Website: home-depot
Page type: customer-info-address
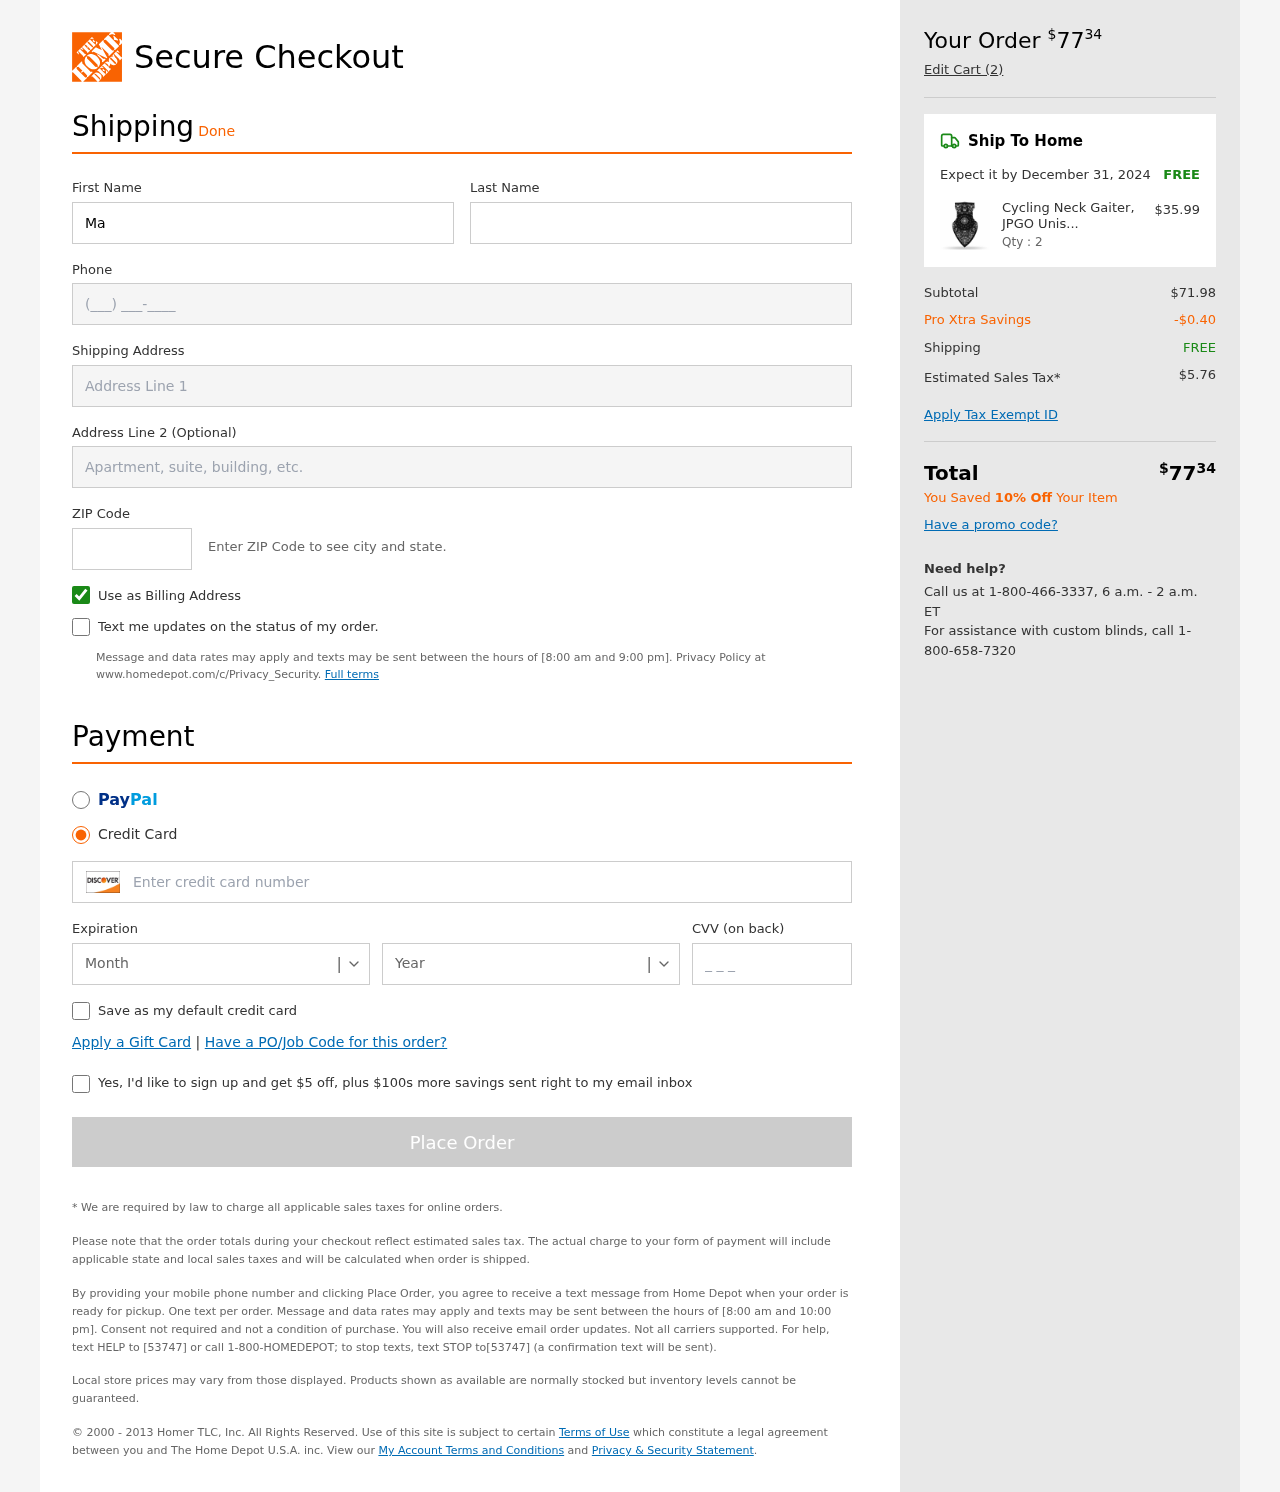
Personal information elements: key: PII_CARD_CVV
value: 681
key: PII_CARD_EXPIRY_MONTH
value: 06
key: PII_CARD_EXPIRY_YEAR
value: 28
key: PII_CARD_NUMBER
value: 6597 6523 2212 4359
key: PII_FIRSTNAME
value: Mark
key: PII_LASTNAME
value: Phelps
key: PII_PHONE
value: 5867267716
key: PII_POSTCODE
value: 25736
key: PII_STREET
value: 27751 David Squares
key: PII_STREET2
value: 7636 Wilcox Forges Apt. 142
Product elements: key: PRODUCT1_NAME
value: Cycling Neck Gaiter, JPGO Unisex Elastic Bandana Headband Cool Headwear Windproof Scarf, 1 Pack, Bla
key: PRODUCT1_PRICE
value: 35.99
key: PRODUCT1_QUANTITY
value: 2
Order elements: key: ORDER_TOTAL
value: $7734
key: ORDER_NUM_ITEMS
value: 2
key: ORDER_DELIVERY_DATE
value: December 31, 2024
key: ORDER_SHIPPING_COST
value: FREE
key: ORDER_SUBTOTAL
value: $71.98
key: ORDER_DISCOUNT
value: -$0.40
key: ORDER_SHIPPING_COST2
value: FREE
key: ORDER_TAX
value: $5.76
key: ORDER_TOTAL2
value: $7734
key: ORDER_SAVINGS_MESSAGE
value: You Saved 10% Off Your Item